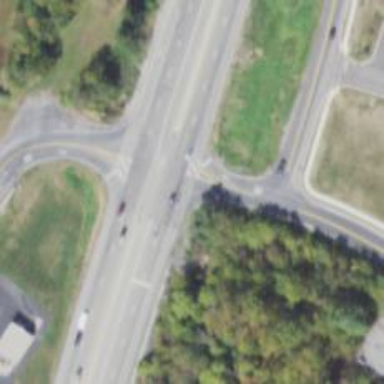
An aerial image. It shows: Trunk link highway.